Interaction volume radius: 10 \u00c5
Interaction volume height: 10 \u00c5
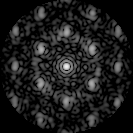
Disorder parameter: 0.4291